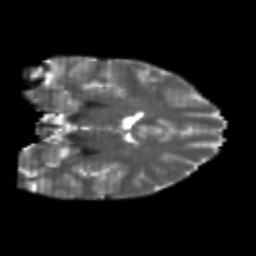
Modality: T2w
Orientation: coronal
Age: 22
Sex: male
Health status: healthy
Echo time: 0.074 s